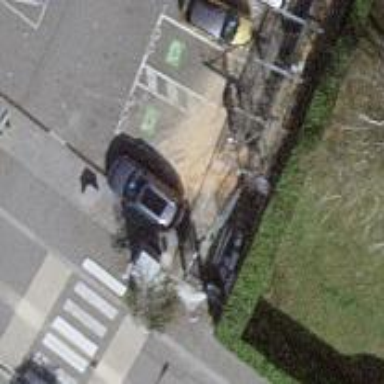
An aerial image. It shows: Charging station.